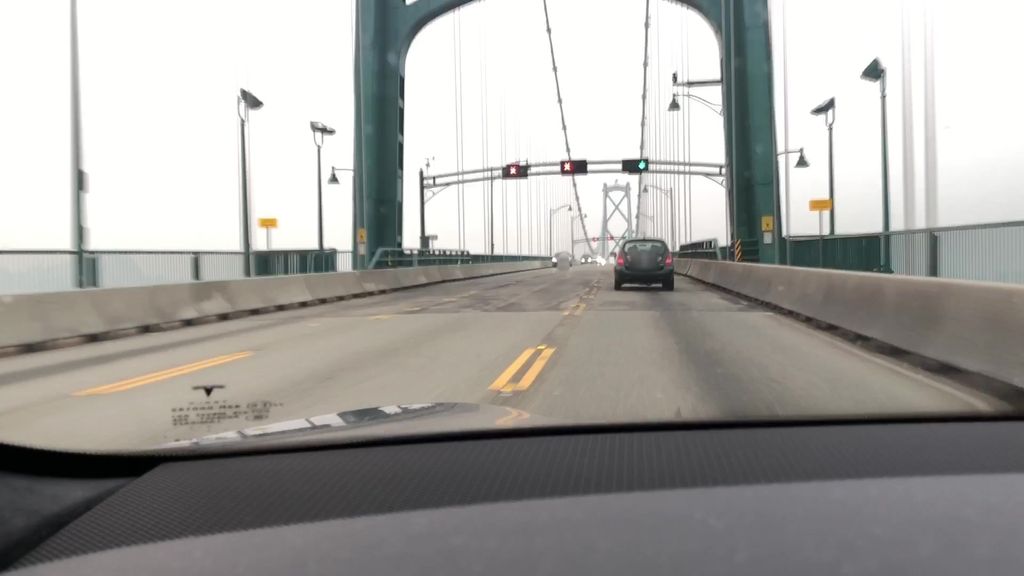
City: vancouver